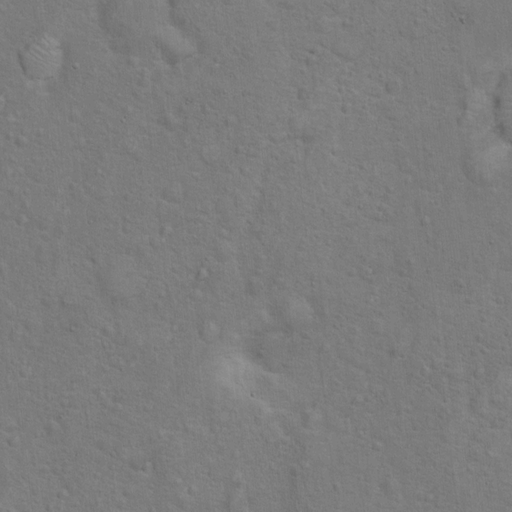
Classes present: Background